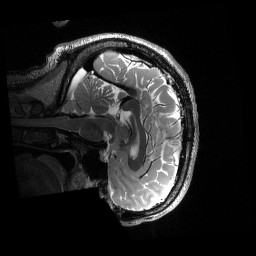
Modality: T2w
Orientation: sagittal
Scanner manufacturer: siemens
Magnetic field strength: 3 T
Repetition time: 3.2 s
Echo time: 0.563 s